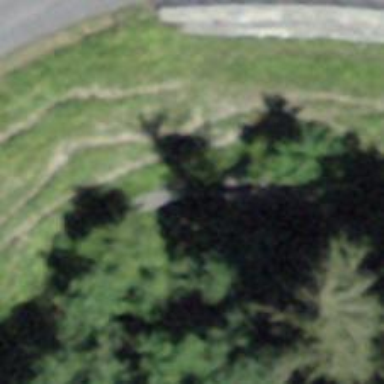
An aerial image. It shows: Culvert tunnel.